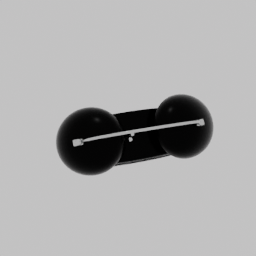
Label: electronics